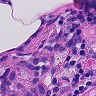
Metastatic tissue present: no